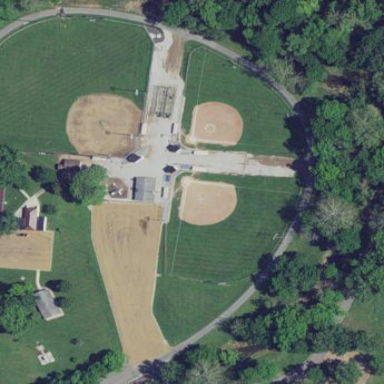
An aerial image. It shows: Baseball and softball pitch area for leisure sports activities.